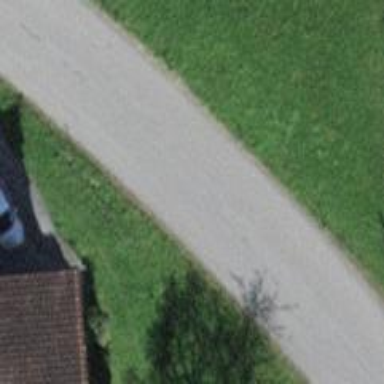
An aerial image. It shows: Passing place on the road.